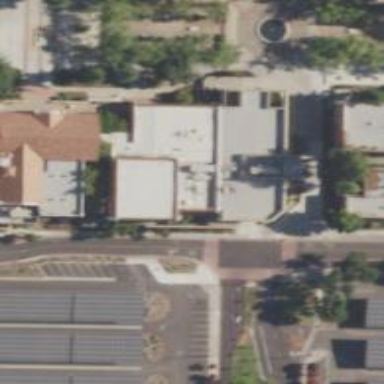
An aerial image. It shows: View of university building.